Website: macys
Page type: billing-address
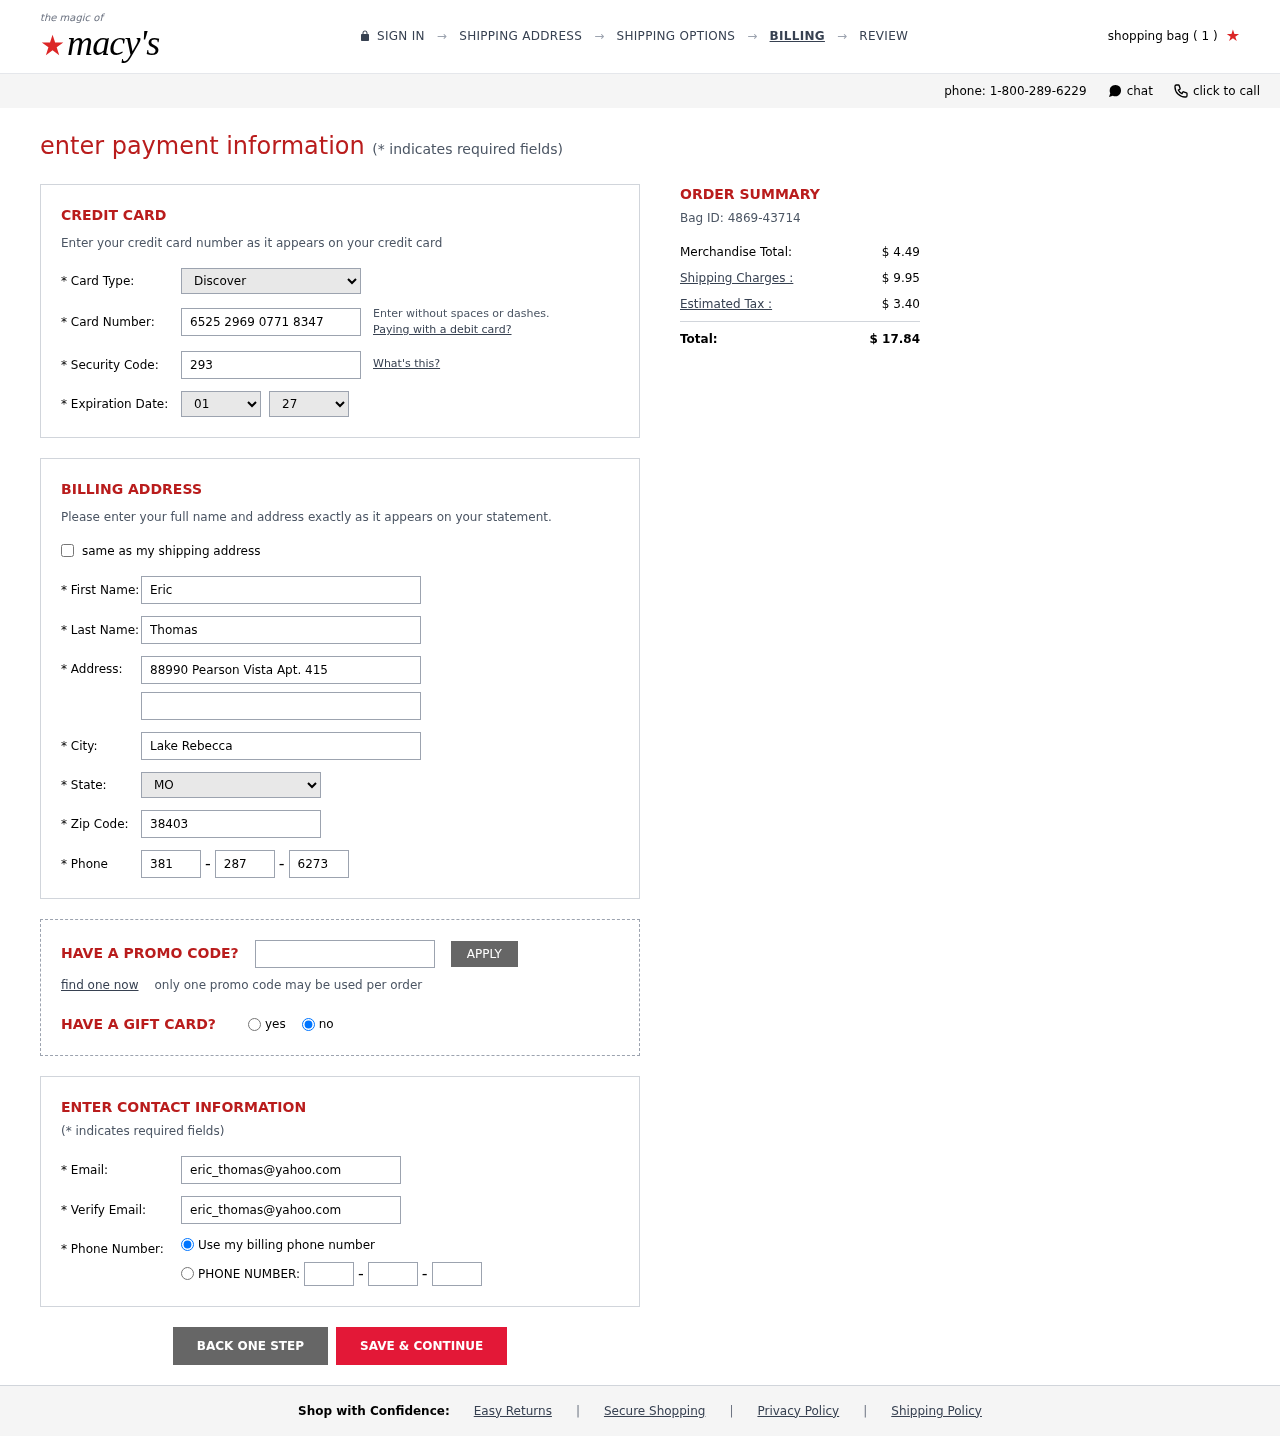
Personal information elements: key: PII_CARD_CVV
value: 293
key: PII_CARD_EXPIRY_MONTH
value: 01
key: PII_CARD_EXPIRY_YEAR
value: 27
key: PII_CARD_NUMBER
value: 6525 2969 0771 8347
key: PII_CARD_TYPE
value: Discover
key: PII_CITY
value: Lake Rebecca
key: PII_EMAIL
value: eric_thomas@yahoo.com
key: PII_FIRSTNAME
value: Eric
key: PII_LASTNAME
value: Thomas
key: PII_PHONE_AREA
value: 381
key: PII_PHONE_PREFIX
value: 287
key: PII_PHONE_SUFFIX
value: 6273
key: PII_POSTCODE
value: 38403
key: PII_STATE_ABBR
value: MO
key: PII_STREET
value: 88990 Pearson Vista Apt. 415
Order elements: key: ORDER_NUM_ITEMS
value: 1
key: ORDER_ID
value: Bag ID: 4869-43714
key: ORDER_SUBTOTAL
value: $ 4.49
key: ORDER_SHIPPING_COST
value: $ 9.95
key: ORDER_TAX
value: $ 3.40
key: ORDER_TOTAL
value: $ 17.84